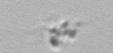
Label: detritus